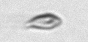
Label: Cryptophyta